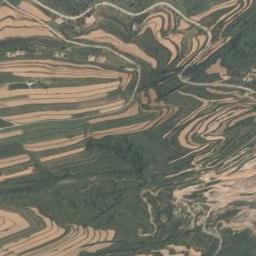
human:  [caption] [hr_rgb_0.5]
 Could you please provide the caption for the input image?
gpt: A large layer of brown and green mixed terraces with several winding narrow paths .

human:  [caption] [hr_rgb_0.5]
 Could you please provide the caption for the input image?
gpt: There are bare and green terrace .

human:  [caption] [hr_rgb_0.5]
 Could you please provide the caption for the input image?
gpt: There is a straight path between the terraces .

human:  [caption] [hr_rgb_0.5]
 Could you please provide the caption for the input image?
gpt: There are many green plants on the terrace .

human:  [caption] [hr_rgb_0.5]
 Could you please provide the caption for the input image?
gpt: There are many yellow terraces and green ones .